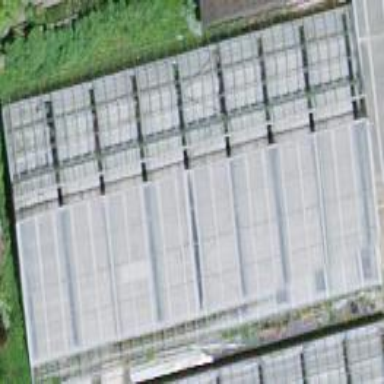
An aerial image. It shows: Greenhouse.